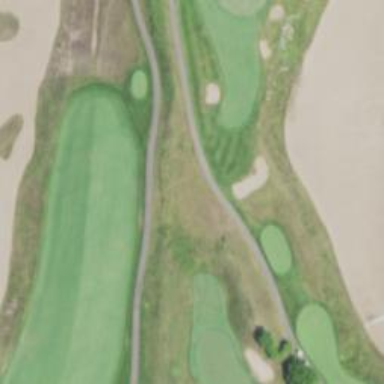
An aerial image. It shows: Pathway for golf carts.